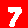
Digit: 7